Question: '''
package selsample;
import org.openqa.selenium.WebDriver;
import org.openqa.selenium.chrome.ChromeDriver;
public class selclass[enter image description here][1] {
public static void main(String[] args) {
// TODO Auto-generated method stub
System.setProperty("webdriver.chrome.driver", "C:\Users\username\Selenium.exe");
WebDriver driver=new ChromeDriver();
driver.get("https://app.doselect.com/test/bvd9b/feedback");
}
}
'''

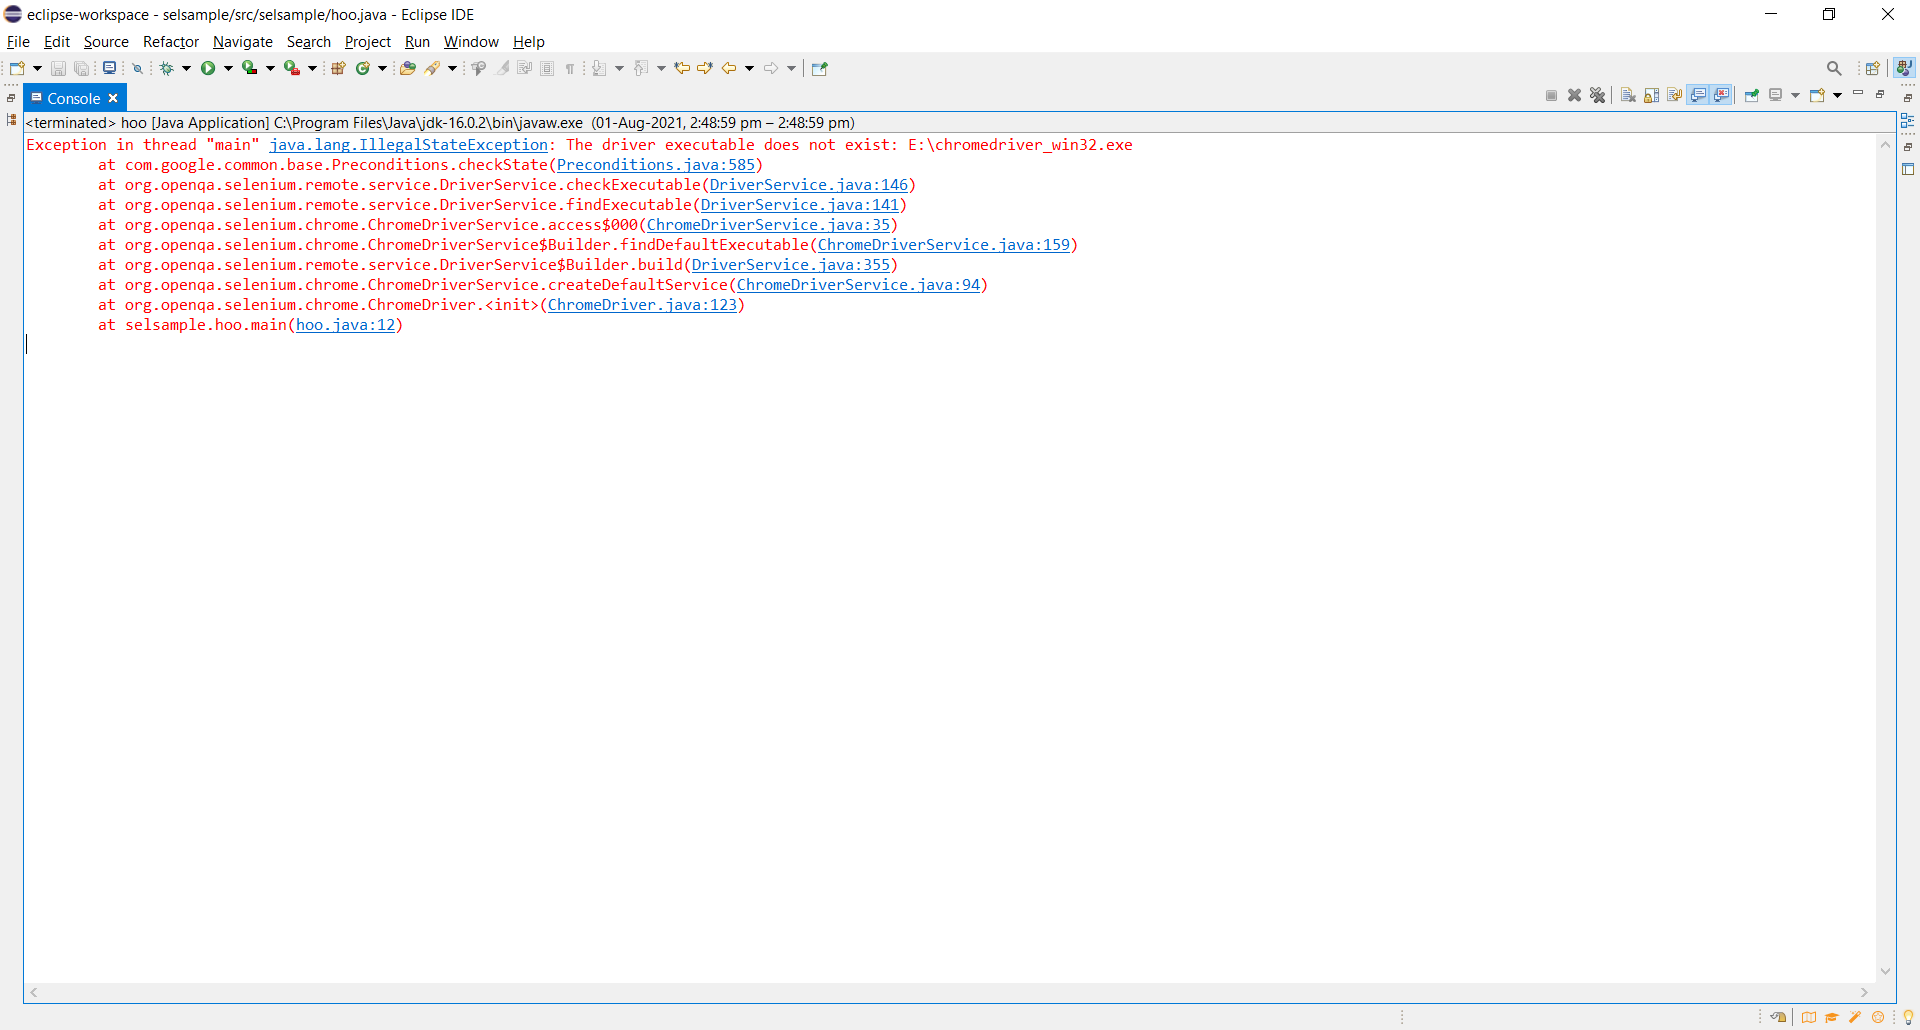
Answer: The 'chromedriver.exe' is not available in the mentioned that's why it shows driver executable does not exist, you can set it as below
Create a folder in your project named 'driver' just copy the chromedriver.exe to that folder (eg. /driver/chromedriver.exe)
'''
String path = System.getProperty("user.dir");
System.setProperty("webdriver.chrome.driver",path+"\driver\chromedriver.exe");
'''
You check this that might help you just follow the steps